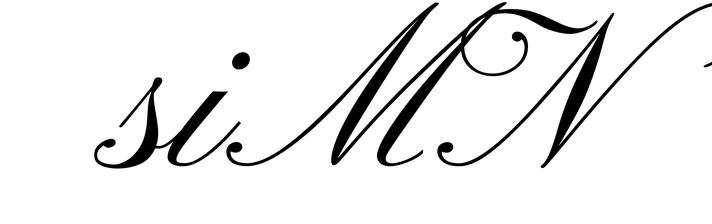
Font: PinyonScript-Regular